Question: How can i sum a data set that has been eager loaded?
This is my table structure:
'''
regions table
+------------+------------------+------+-----+---------------------+----------------+
| Field | Type | Null | Key | Default | Extra |
+------------+------------------+------+-----+---------------------+----------------+
| id | int(10) unsigned | NO | PRI | NULL | auto_increment |
| region | varchar(255) | NO | | NULL | |
| created_at | timestamp | NO | | 0000-00-00 00:00:00 | |
| updated_at | timestamp | NO | | 0000-00-00 00:00:00 | |
+------------+------------------+------+-----+---------------------+----------------+
submits table
+------------+------------------+------+-----+---------------------+----------------+
| Field | Type | Null | Key | Default | Extra |
+------------+------------------+------+-----+---------------------+----------------+
| id | int(10) unsigned | NO | PRI | NULL | auto_increment |
| region_id | int(11) | NO | | NULL | |
| deals | int(11) | NO | | NULL | |
| created_at | timestamp | NO | | 0000-00-00 00:00:00 | |
| updated_at | timestamp | NO | | 0000-00-00 00:00:00 | |
+------------+------------------+------+-----+---------------------+----------------+
'''
These are my models / relationships :-
'''
class Region extends Eloquent {
public function submits()
{
return $this->hasMany('Submit');
}
}
<?php
class Submit extends Eloquent {
public function regions()
{
return $this->belongsTo('Region');
}
}
'''
This is my controller
'''
public function index()
{
$regions = Region::with('submits')->get();
return $regions;
//return View::make('pages.index', compact('regions'));
}
'''
This is what the returned data looks like (in json format, i understand $regions in an eloquent collection):-

I can't figure out how i can send the sum total of 'deals' (4) back to the view?
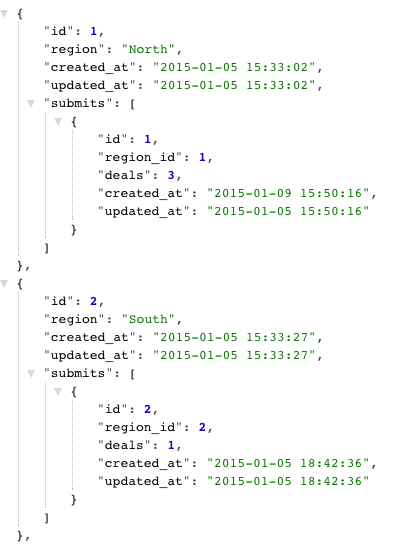
Answer: '''
$deals = $regions->sum(function ($region) {
return $region->submits->sum('deals');
});
'''